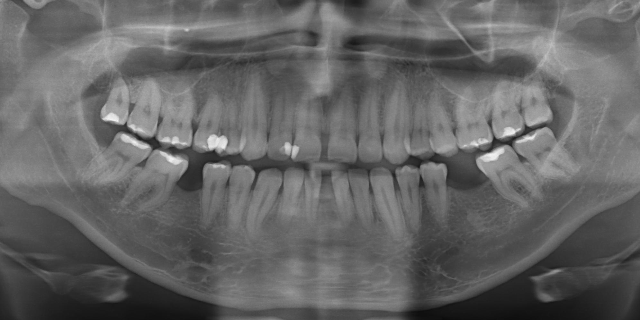
adult